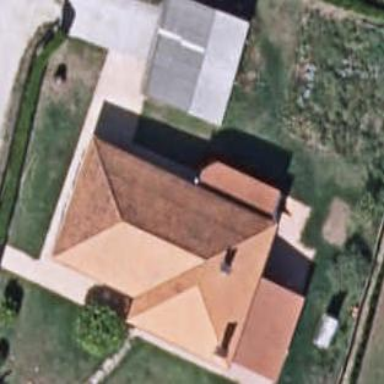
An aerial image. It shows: Simple house.